Interaction volume radius: 10 \u00c5
Interaction volume height: 10 \u00c5
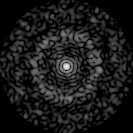
Disorder parameter: 0.864